Question: I have this row field which contain same value from the previous row. I can merge it with using boundField, but when i change it to templateField, the last row in my code didn't work like i wanted to. So i compare it using bound field (change the last row into boundfield), and it worked. The reason i used templatefield is because i wanted to use the linkbutton commandArgument, So it can pass the data selected into another page using session. So my question is, why merging not working so well with template field? But its work well with bound field? I still want to use the template field because of link button. But if someone can give me an example to use bound field with a link, i'm open to use it.
Here is my aspx code.
'''
<asp:GridView ID="GridViewApproval" AutoGenerateColumns="false" runat="server" CssClass="Grid" AllowPaging="true"
Width="100%" OnDataBound="OnDataBound" ShowHeaderWhenEmpty="true" EmptyDataText="No Data Found">
<Columns>
<asp:TemplateField HeaderText="No.">
<ItemTemplate>
<asp:Label ID="lblNo" runat="server"
Text = '<%# Container.DataItemIndex + 1 %>'> </asp:Label>
</ItemTemplate>
</asp:TemplateField>
<asp:BoundField DataField="EMPLOYEE_ID" HeaderText="Emp ID"/>
<asp:BoundField DataField="EMPLOYEE_NAME" HeaderText="Emp Name"/>
<asp:BoundField DataField="POSITION_DESCRIPTION" HeaderText="Position"/>
<asp:BoundField DataField="SECTION_DESCRIPTION" HeaderText="Section"/>
<asp:BoundField DataField="PROPOSED_TOPIC" HeaderText="Topic"/>
<asp:BoundField DataField="METHOD_DEV_NAME" HeaderText="Method of Development"/>
<asp:BoundField DataField="ESTIMATE_COST" HeaderText="Cost Estimation(USD)" />
<asp:BoundField DataField="ROD_DESC" HeaderText="Reason of Dev"/>
<asp:BoundField DataField="SCHEDULE_PLAN" HeaderText="Schedule Plan"/>
<asp:BoundField DataField="ILP_CODE" HeaderText = "CODE" />
<asp:TemplateField HeaderText="CODE">
<ItemTemplate>
<asp:LinkButton ID="linkAction" runat="server"
CommandArgument = '<%# Eval("ILP_CODE")%>'
Text = '<%# Bind("ILP_CODE")%>' OnClick = "ActionApproval"></asp:LinkButton>
</ItemTemplate>
</asp:TemplateField>
</Columns>
</asp:GridView>
'''
And here is my aspx.cs code
'''
protected void Page_Load(object sender, EventArgs e)
{
if (!IsPostBack & Request.IsAuthenticated)
{
BindData();
}
}
private void BindData()
{
String magicNumber = Server.HtmlEncode(Request.Cookies[Constant.CookiesEmployeeId].Value);
decimal nextAppEmpId = decimal.Parse(magicNumber);
GridViewApproval.DataSource = (nextAppEmpId.Equals("null") || nextAppEmpId == 0) ? apDetail.GetIlpProcessPosition() : apEntity.getIlpProcessPositionNextEmpId(nextAppEmpId);
GridViewApproval.DataBind();
}
protected void ActionApproval(object sender, EventArgs e)
{
LinkButton linkAction = (LinkButton)sender;
Session["ILP_CODE"] = linkAction.CommandArgument;
Response.Redirect("~/Web/ILP/ApprovalListDetail.aspx");
}
protected void OnDataBound(object sender, EventArgs e)
{
for (int i = GridViewApproval.Rows.Count - 1; i > 0; i--)
{
GridViewRow row = GridViewApproval.Rows[i];
GridViewRow previousRow = GridViewApproval.Rows[i - 1];
for (int j = 0; j < row.Cells.Count; j++)
{
if (j != 0)
{
if (row.Cells[j].Text == previousRow.Cells[j].Text)
{
if (previousRow.Cells[j].RowSpan == 0)
{
if (row.Cells[j].RowSpan == 0)
{
previousRow.Cells[j].RowSpan += 2;
}
else
{
previousRow.Cells[j].RowSpan = row.Cells[j].RowSpan + 1;
}
row.Cells[j].Visible = false;
}
}
}
}
}
string ilpCode = null, ilpCodeSave = null;
for (int count = 0; count < GridViewApproval.Rows.Count; count++)
{
ilpCode = GridViewApproval.Rows[count].Cells[10].Text;
if (!ilpCode.Equals(ilpCodeSave))
{
//GridViewApproval.Rows[count].Cells[10].Text = "Details";
}
ilpCodeSave = GridViewApproval.Rows[count].Cells[10].Text;
}
}
'''
And here is the image when i compile

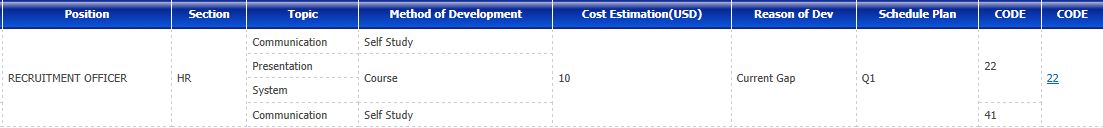
Answer: Here is what i can do:
Enjoy
'''
//looping for boundfield
for (int i = GridViewApproval.Rows.Count - 1; i > 0; i--)
{
GridViewRow row = GridViewApproval.Rows[i];
GridViewRow previousRow = GridViewApproval.Rows[i - 1];
for (int j = 0; j < row.Cells.Count & j != 5; j++)
{
if (row.Cells[j].Text == previousRow.Cells[j].Text)
{
if (previousRow.Cells[j].RowSpan == 0)
{
if (row.Cells[j].RowSpan == 0)
{
previousRow.Cells[j].RowSpan += 2;
}
else
{
previousRow.Cells[j].RowSpan = row.Cells[j].RowSpan + 1;
}
row.Cells[j].Visible = false;
}
}
}
}
//Looping for TemplateField
for (int i = GridViewApproval.Rows.Count - 1; i > 0; i--)
{
GridViewRow row = GridViewApproval.Rows[i];
GridViewRow previousRow = GridViewApproval.Rows[i - 1];
for (int j = 0; j < row.Cells.Count - 1; j++)
{
//Define what index on your template field cell that contain same value
if (((LinkButton)row.Cells[9].FindControl("linkAction")).Text == ((LinkButton)previousRow.Cells[9].FindControl("linkAction")).Text)
{
if (previousRow.Cells[9].RowSpan == 0)
{
if (row.Cells[9].RowSpan == 0)
{
previousRow.Cells[9].RowSpan += 2;
}
else
{
previousRow.Cells[9].RowSpan = row.Cells[9].RowSpan + 1;
}
row.Cells[9].Visible = false;
}
}
}
}
//This is to redefine again.
for (int count = 0; count < GridViewApproval.Rows.Count; count++)
{
LinkButton lblprojectTest = GridViewApproval.Rows[count].Cells[9].FindControl("linkAction") as LinkButton;
lblprojectTest.Text = "Details";
}
'''